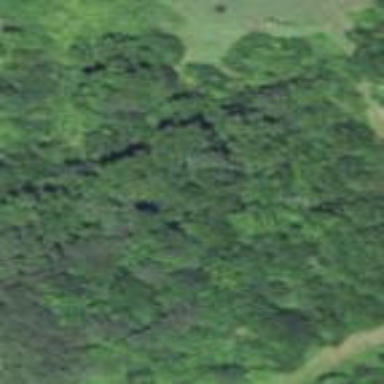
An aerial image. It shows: Mixed woodland area with variety of leaf types and cycles.